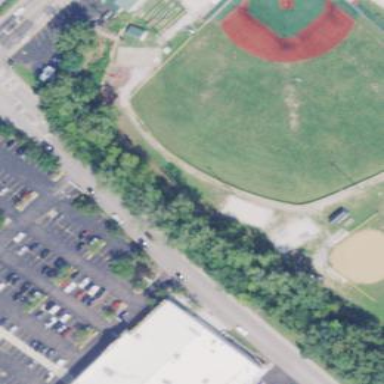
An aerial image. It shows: Baseball pitch for leisure and sports activities.